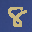
Label: 8